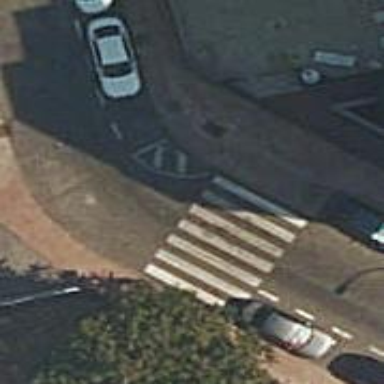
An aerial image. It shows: Pedestrian crossing with zebra markings on footway.